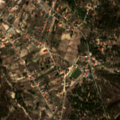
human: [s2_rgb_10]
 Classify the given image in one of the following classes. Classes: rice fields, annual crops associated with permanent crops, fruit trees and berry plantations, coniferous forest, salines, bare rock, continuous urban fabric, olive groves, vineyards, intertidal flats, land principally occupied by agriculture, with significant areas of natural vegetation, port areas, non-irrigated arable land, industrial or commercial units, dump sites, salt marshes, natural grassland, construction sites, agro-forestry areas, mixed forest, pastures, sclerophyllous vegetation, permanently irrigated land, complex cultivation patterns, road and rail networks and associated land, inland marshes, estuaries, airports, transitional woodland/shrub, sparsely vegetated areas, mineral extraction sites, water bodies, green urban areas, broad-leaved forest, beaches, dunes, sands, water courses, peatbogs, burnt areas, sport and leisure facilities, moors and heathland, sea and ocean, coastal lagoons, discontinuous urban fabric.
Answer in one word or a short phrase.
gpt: complex cultivation patterns, agro-forestry areas, broad-leaved forest, mixed forest